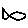
Label: fish